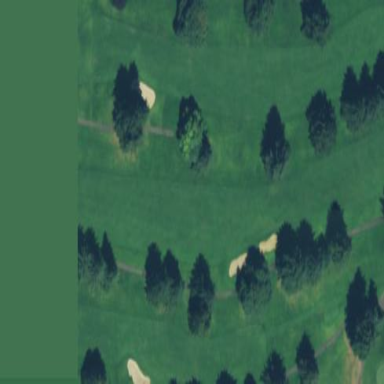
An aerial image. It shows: Grassy area designated as golf fairway.